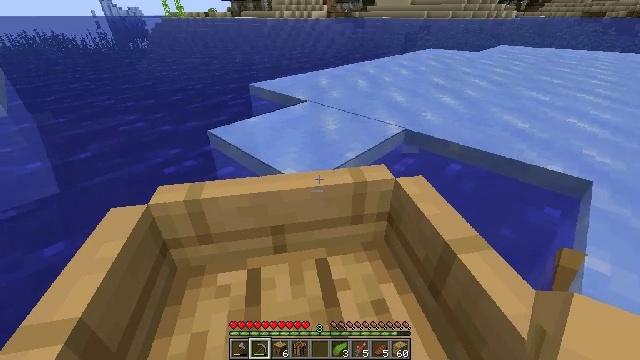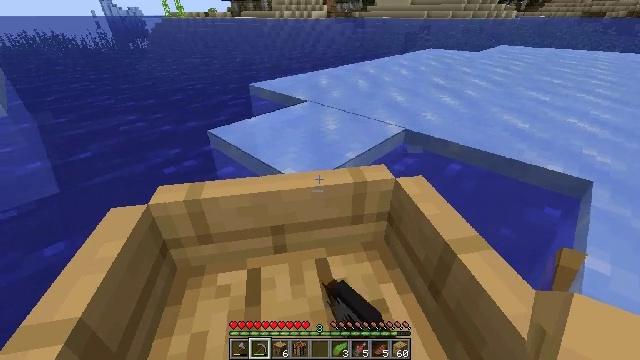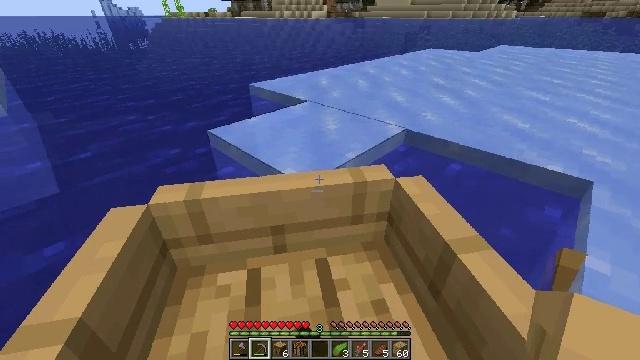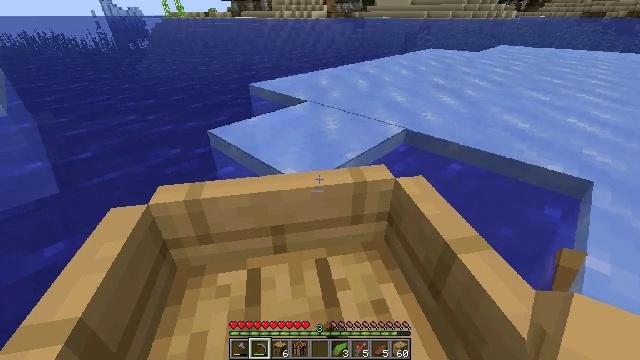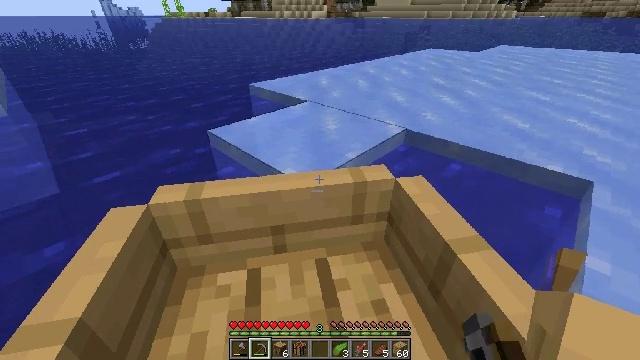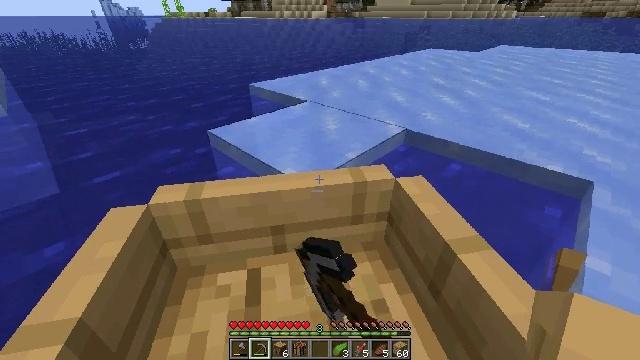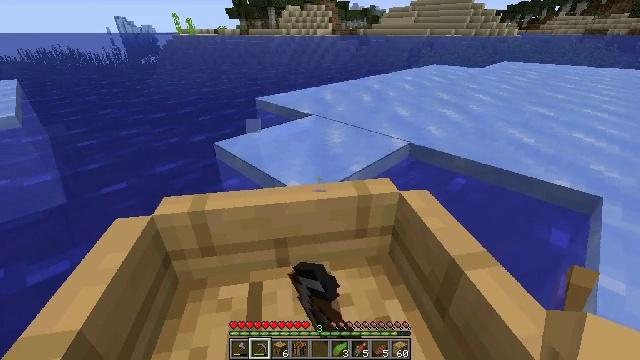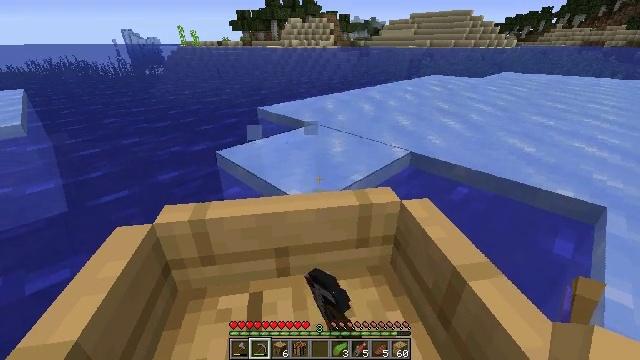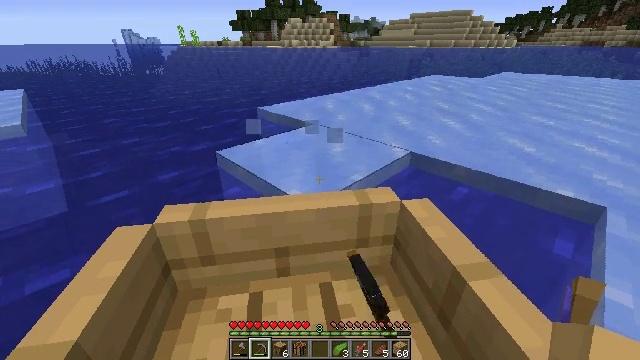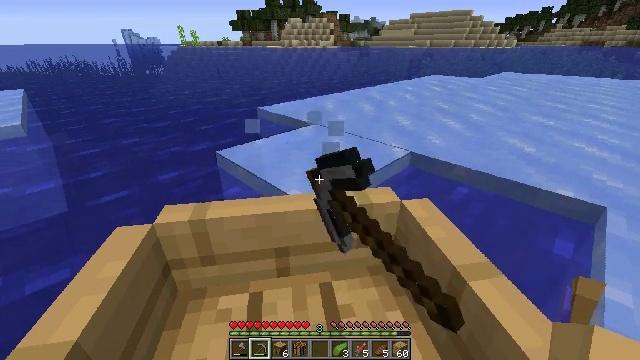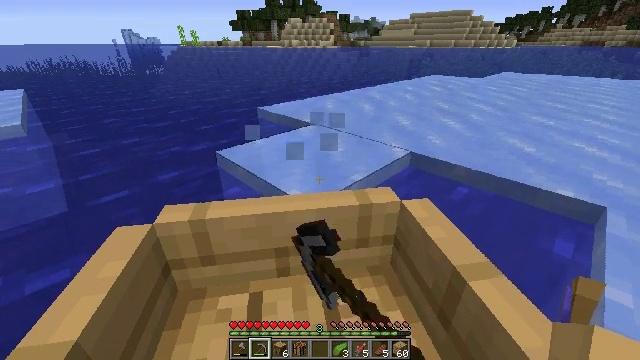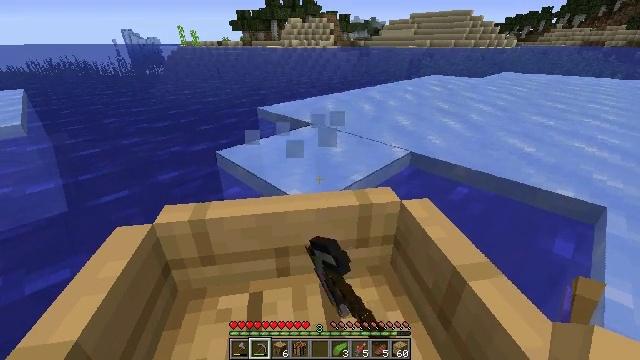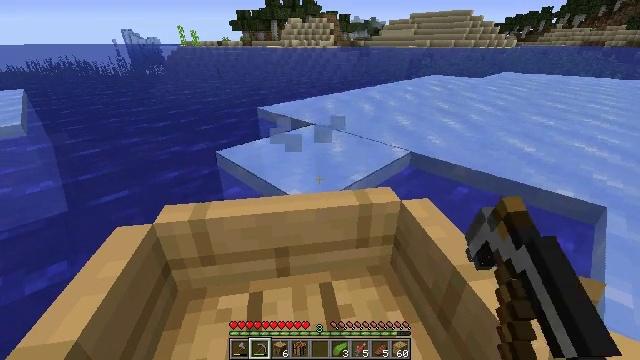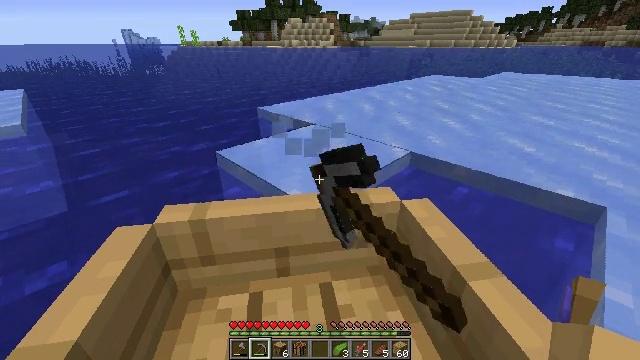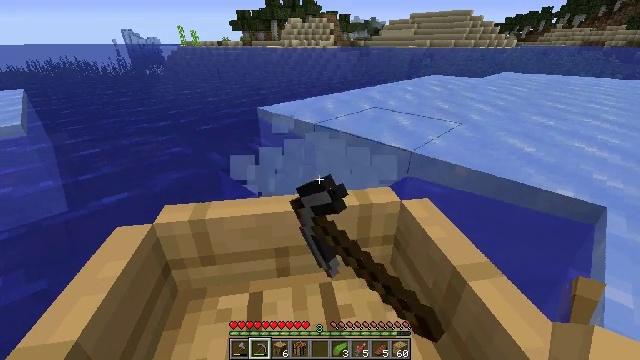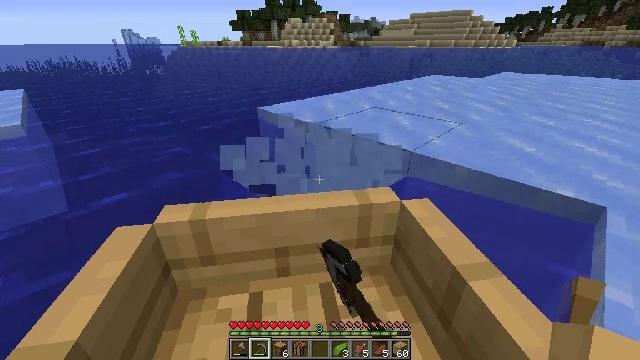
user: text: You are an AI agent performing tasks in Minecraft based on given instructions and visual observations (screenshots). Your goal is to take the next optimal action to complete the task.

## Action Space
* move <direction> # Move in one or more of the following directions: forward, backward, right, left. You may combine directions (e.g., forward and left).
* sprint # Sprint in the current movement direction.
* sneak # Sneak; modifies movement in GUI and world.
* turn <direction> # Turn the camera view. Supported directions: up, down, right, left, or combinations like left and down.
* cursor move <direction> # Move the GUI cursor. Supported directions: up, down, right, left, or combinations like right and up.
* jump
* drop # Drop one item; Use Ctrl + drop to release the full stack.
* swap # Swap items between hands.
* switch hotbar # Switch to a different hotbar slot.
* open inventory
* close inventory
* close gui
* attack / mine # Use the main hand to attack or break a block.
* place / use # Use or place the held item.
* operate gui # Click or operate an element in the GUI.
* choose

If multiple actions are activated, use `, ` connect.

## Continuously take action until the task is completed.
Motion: motion action
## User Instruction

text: Break the ice to collect it.
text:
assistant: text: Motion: attack / mine
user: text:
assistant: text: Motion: attack / mine
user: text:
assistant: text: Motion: attack / mine
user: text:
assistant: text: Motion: attack / mine
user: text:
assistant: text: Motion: attack / mine
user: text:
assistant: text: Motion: turn left and up, attack / mine
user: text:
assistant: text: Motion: turn up, attack / mine
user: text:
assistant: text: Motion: attack / mine
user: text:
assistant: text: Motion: attack / mine
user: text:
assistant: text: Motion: attack / mine
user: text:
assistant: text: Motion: attack / mine
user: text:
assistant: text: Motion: attack / mine
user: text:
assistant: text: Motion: attack / mine
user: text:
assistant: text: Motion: attack / mine
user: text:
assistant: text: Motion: attack / mine
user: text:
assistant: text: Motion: attack / mine
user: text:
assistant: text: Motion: attack / mine
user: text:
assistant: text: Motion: attack / mine
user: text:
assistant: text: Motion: attack / mine
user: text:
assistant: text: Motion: attack / mine
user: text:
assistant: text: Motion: attack / mine
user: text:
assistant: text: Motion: attack / mine
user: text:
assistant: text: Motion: move forward, attack / mine
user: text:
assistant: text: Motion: move forward, attack / mine
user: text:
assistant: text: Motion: move forward, attack / mine
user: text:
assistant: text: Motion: move forward, attack / mine
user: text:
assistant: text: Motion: move forward, attack / mine
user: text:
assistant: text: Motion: move forward, attack / mine
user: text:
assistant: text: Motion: attack / mine
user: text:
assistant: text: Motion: attack / mine